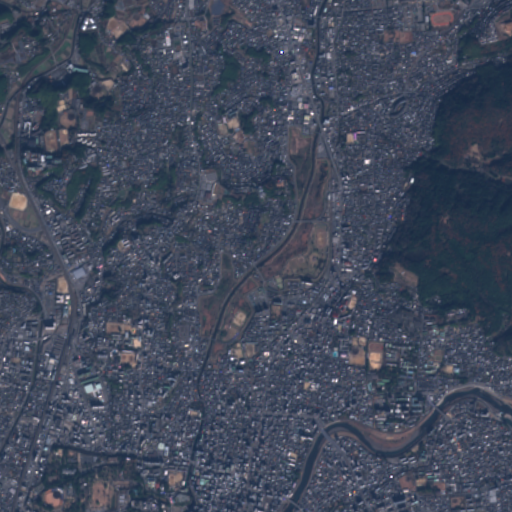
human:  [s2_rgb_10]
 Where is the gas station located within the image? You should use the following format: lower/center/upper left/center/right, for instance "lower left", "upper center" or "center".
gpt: The gas station is located in the upper center of the image.
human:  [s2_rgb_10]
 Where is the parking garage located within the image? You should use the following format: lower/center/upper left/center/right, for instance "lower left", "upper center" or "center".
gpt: The parking garage is located in the upper center of the image.
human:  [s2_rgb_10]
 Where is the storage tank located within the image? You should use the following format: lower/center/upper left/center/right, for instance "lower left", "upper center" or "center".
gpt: The storage tank is located in the upper center of the image.
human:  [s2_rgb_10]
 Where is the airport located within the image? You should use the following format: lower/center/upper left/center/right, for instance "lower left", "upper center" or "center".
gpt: There is no airport in the image.